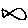
Label: fish